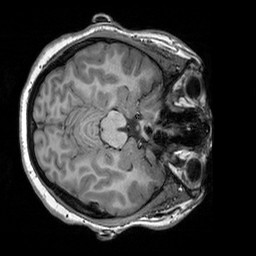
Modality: T1w
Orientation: axial
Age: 20
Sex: female
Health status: healthy
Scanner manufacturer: siemens
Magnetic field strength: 3 T
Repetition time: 2.3 s
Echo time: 0.00303 s